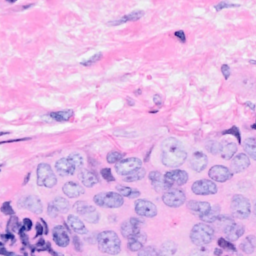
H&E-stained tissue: Breast